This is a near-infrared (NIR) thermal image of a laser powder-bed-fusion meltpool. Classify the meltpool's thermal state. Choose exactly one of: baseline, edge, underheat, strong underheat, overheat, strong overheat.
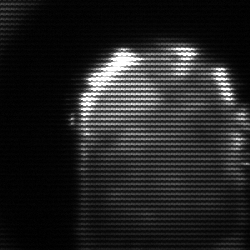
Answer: baseline